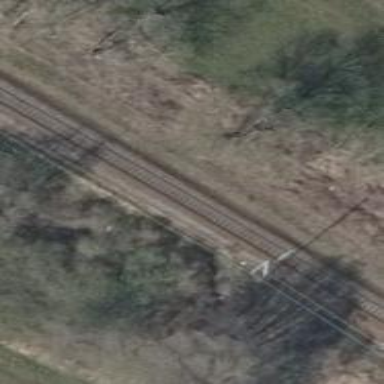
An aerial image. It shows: Railway signal.